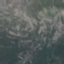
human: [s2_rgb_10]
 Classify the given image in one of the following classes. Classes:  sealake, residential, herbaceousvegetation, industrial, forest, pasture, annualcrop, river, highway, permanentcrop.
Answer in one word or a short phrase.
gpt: HerbaceousVegetation